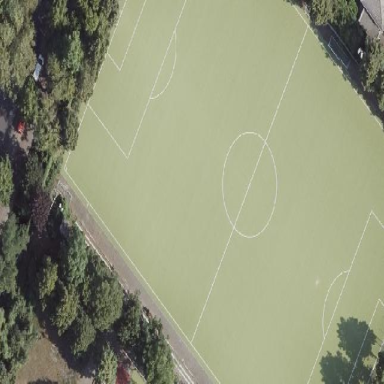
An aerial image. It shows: Soccer pitch for outdoor sports and leisure activities.